Field crop: maize
Growth stage: 2
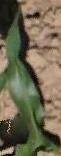
Species: maize